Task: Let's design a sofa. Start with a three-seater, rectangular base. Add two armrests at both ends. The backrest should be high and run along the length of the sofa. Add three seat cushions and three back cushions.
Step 156:
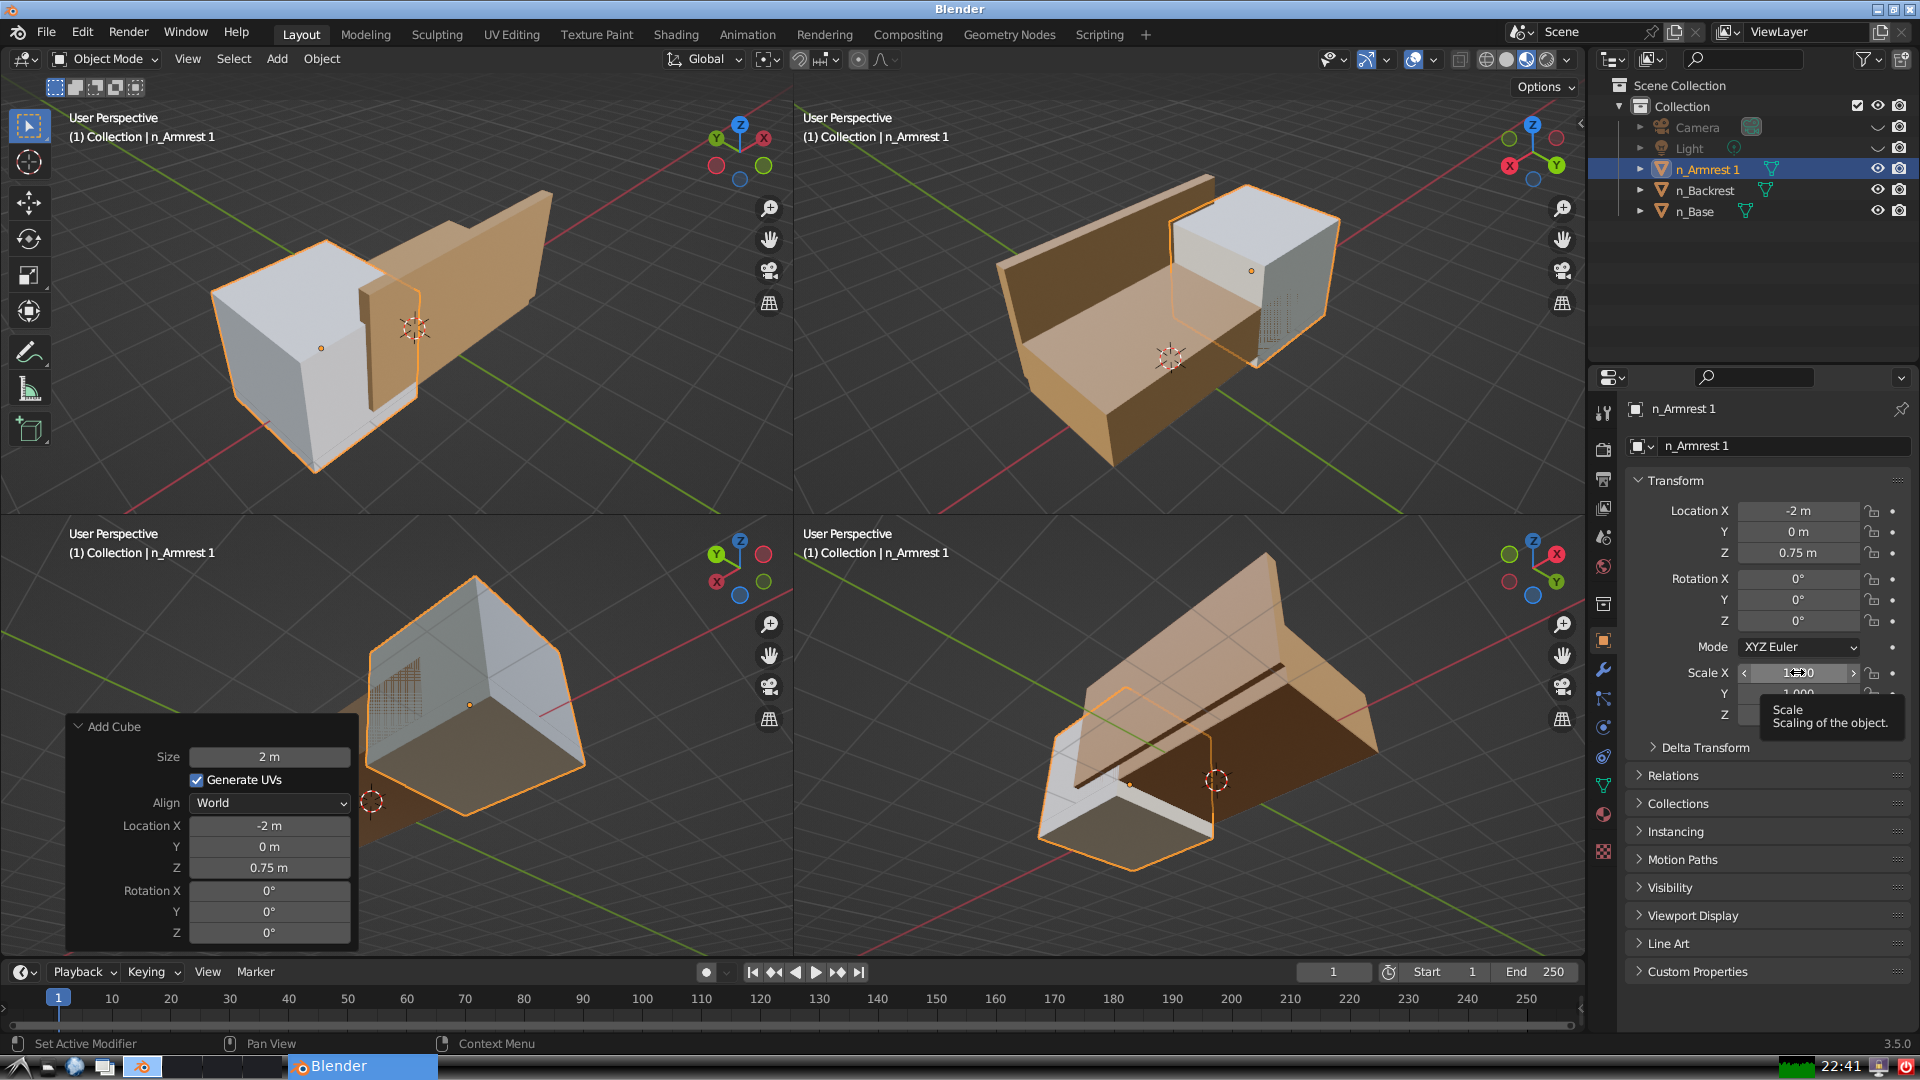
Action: click: no